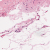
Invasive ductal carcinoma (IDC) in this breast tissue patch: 0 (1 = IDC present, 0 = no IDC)